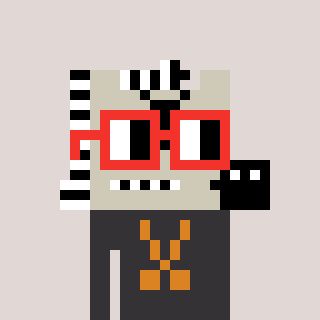
a pixel art character with square red glasses, a zebra-shaped head and a grayscale-colored body on a warm background